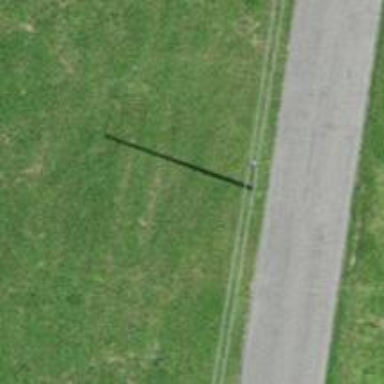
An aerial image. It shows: Minor power line.